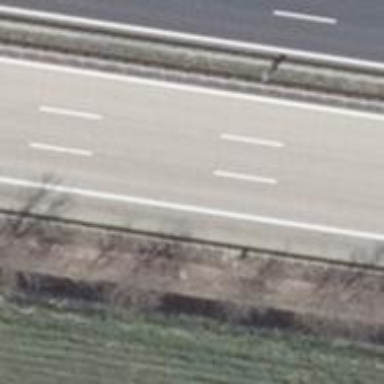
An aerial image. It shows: Motorway with concrete surface.